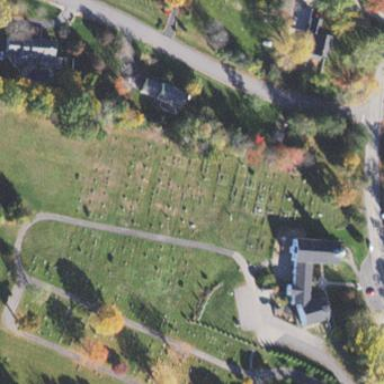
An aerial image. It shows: Cemetery.